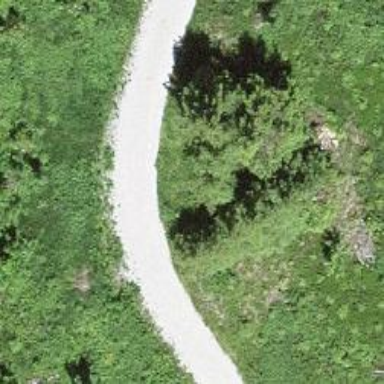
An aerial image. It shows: Unpaved track road.